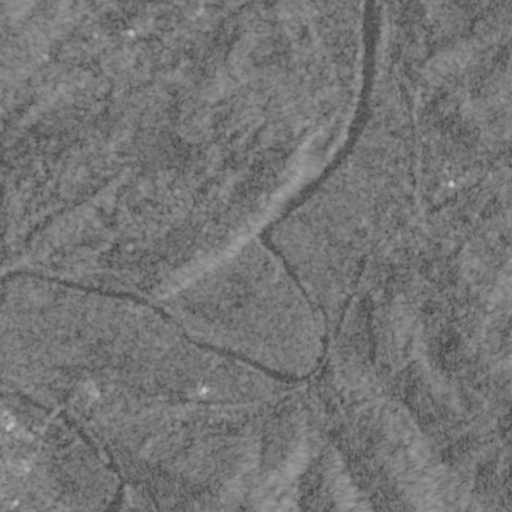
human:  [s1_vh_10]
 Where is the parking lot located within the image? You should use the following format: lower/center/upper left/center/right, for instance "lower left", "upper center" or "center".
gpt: The parking lot is located in the upper right of the image.
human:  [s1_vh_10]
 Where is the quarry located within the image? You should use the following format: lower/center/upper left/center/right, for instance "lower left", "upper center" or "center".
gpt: There is no quarry in the image.

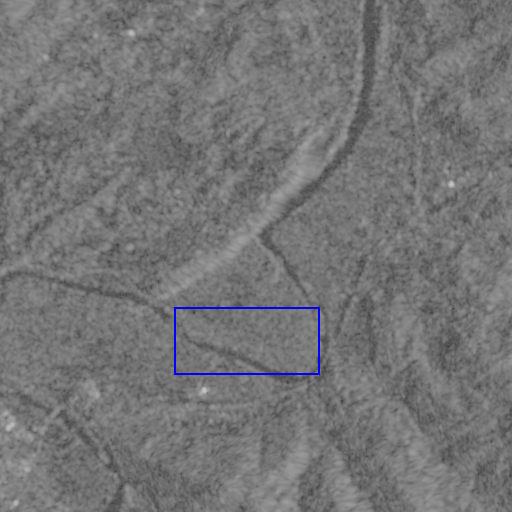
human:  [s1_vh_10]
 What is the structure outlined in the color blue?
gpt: The structure outlined in blue is a crop field.
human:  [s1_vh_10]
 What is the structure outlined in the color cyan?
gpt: There is no cyan outline.